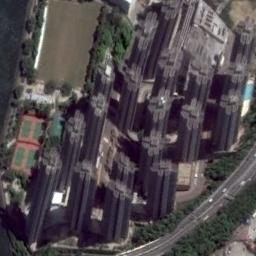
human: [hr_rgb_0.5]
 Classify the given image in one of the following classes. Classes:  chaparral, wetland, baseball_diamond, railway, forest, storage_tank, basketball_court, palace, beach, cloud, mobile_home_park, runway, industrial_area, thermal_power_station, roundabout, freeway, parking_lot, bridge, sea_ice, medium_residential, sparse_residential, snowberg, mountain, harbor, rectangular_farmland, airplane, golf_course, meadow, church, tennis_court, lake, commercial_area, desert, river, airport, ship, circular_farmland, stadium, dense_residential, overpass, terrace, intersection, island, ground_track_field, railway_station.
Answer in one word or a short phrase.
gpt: commercial_area